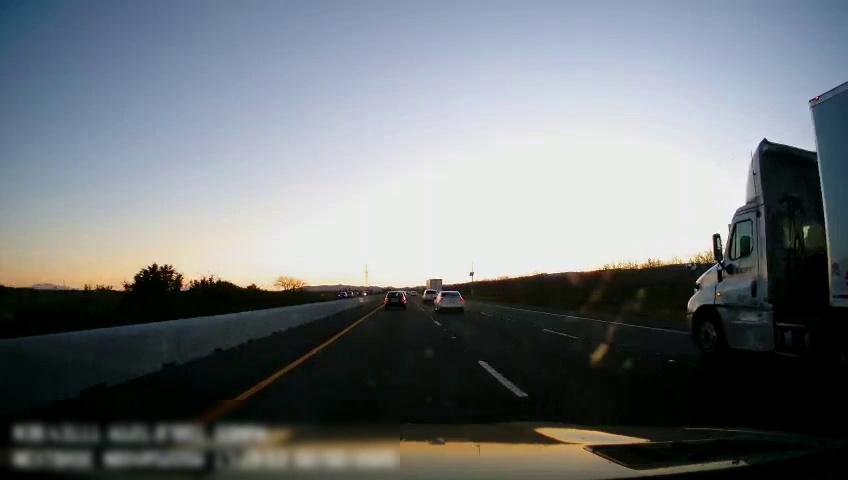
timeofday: Dusk/Dawn/Twilight
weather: Sunny
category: Drivable Space
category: Vehicles | Car
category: Vehicles | Truck
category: Vehicles | Truck
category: Vehicles | Car
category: Vehicles | SUV
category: Vehicles | Car
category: Lanes | Current Lane
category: Lanes | Alternate Lane
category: Lanes | Alternate Lane
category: Lanes | Alternate Lane